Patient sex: F
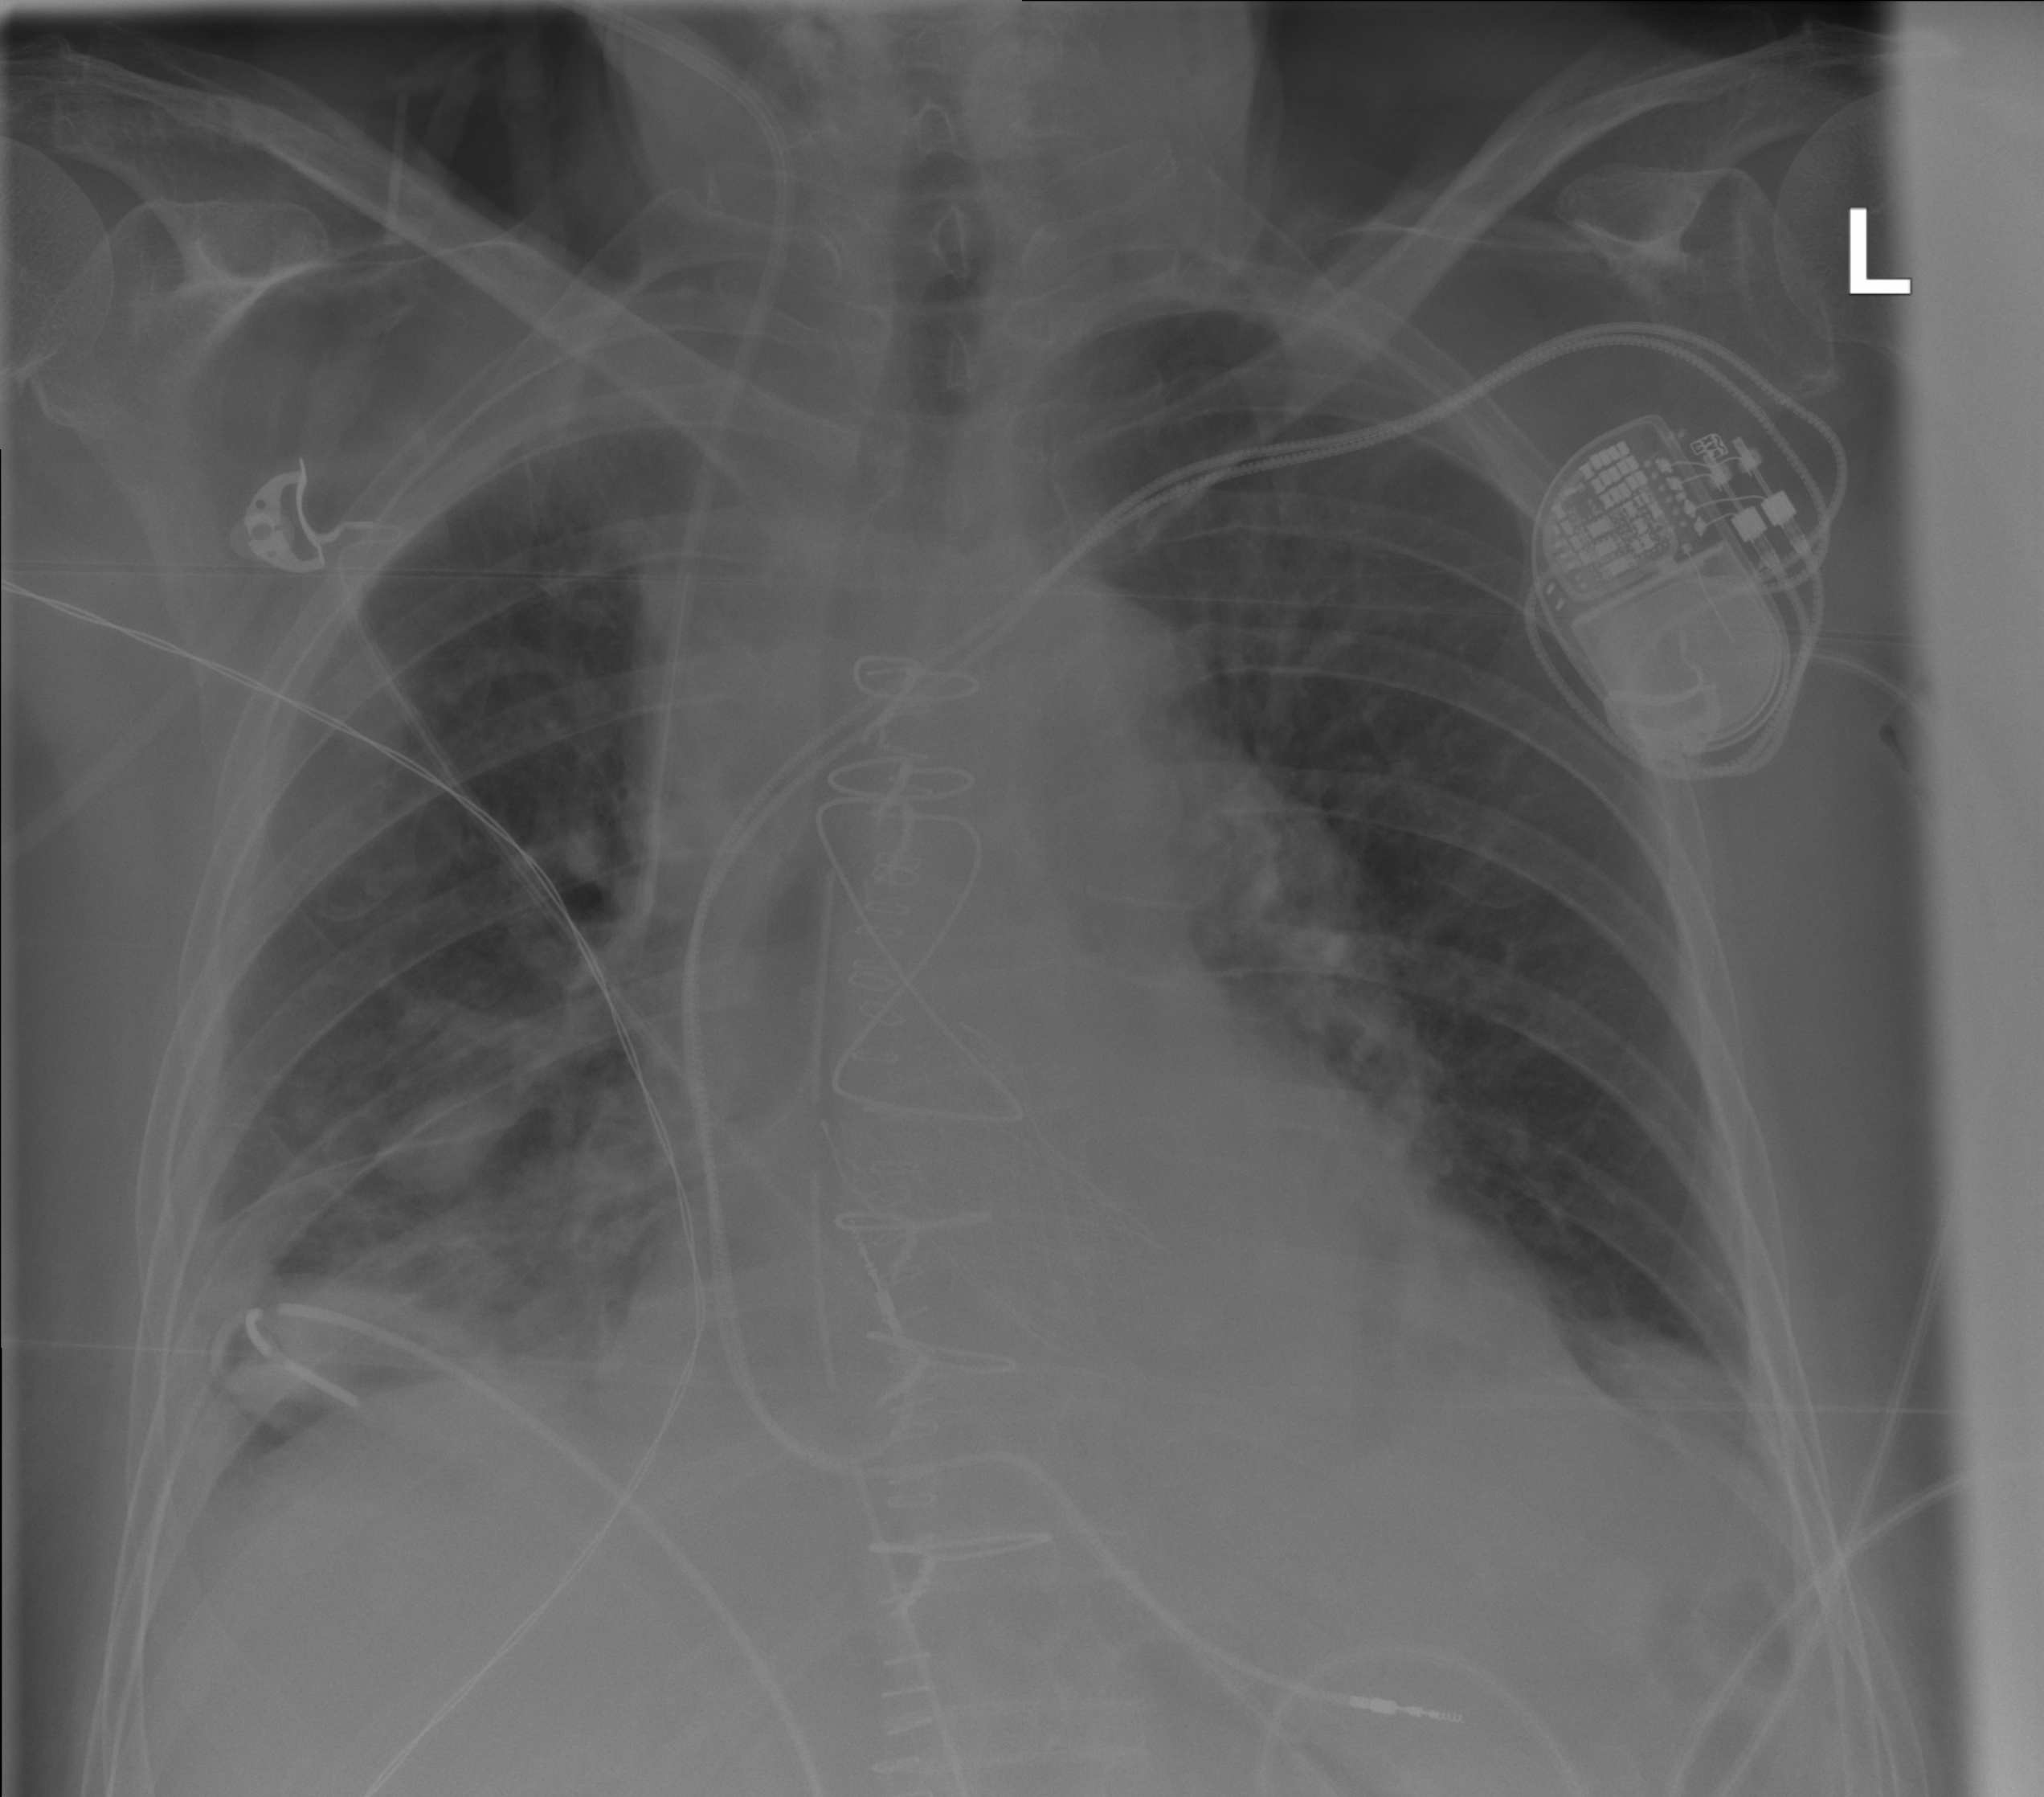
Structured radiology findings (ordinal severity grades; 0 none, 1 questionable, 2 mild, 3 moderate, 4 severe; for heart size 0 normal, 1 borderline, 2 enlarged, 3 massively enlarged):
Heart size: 2
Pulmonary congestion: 0
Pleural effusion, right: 2
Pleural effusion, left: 0
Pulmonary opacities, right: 2
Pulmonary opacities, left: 0
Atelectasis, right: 2
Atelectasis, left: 2